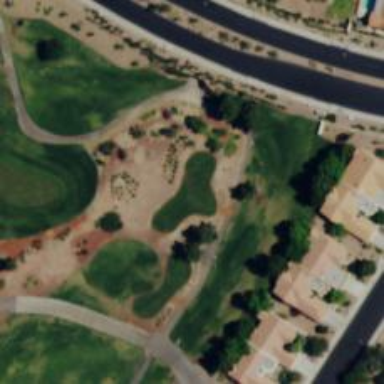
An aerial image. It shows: Golf tee.